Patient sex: M
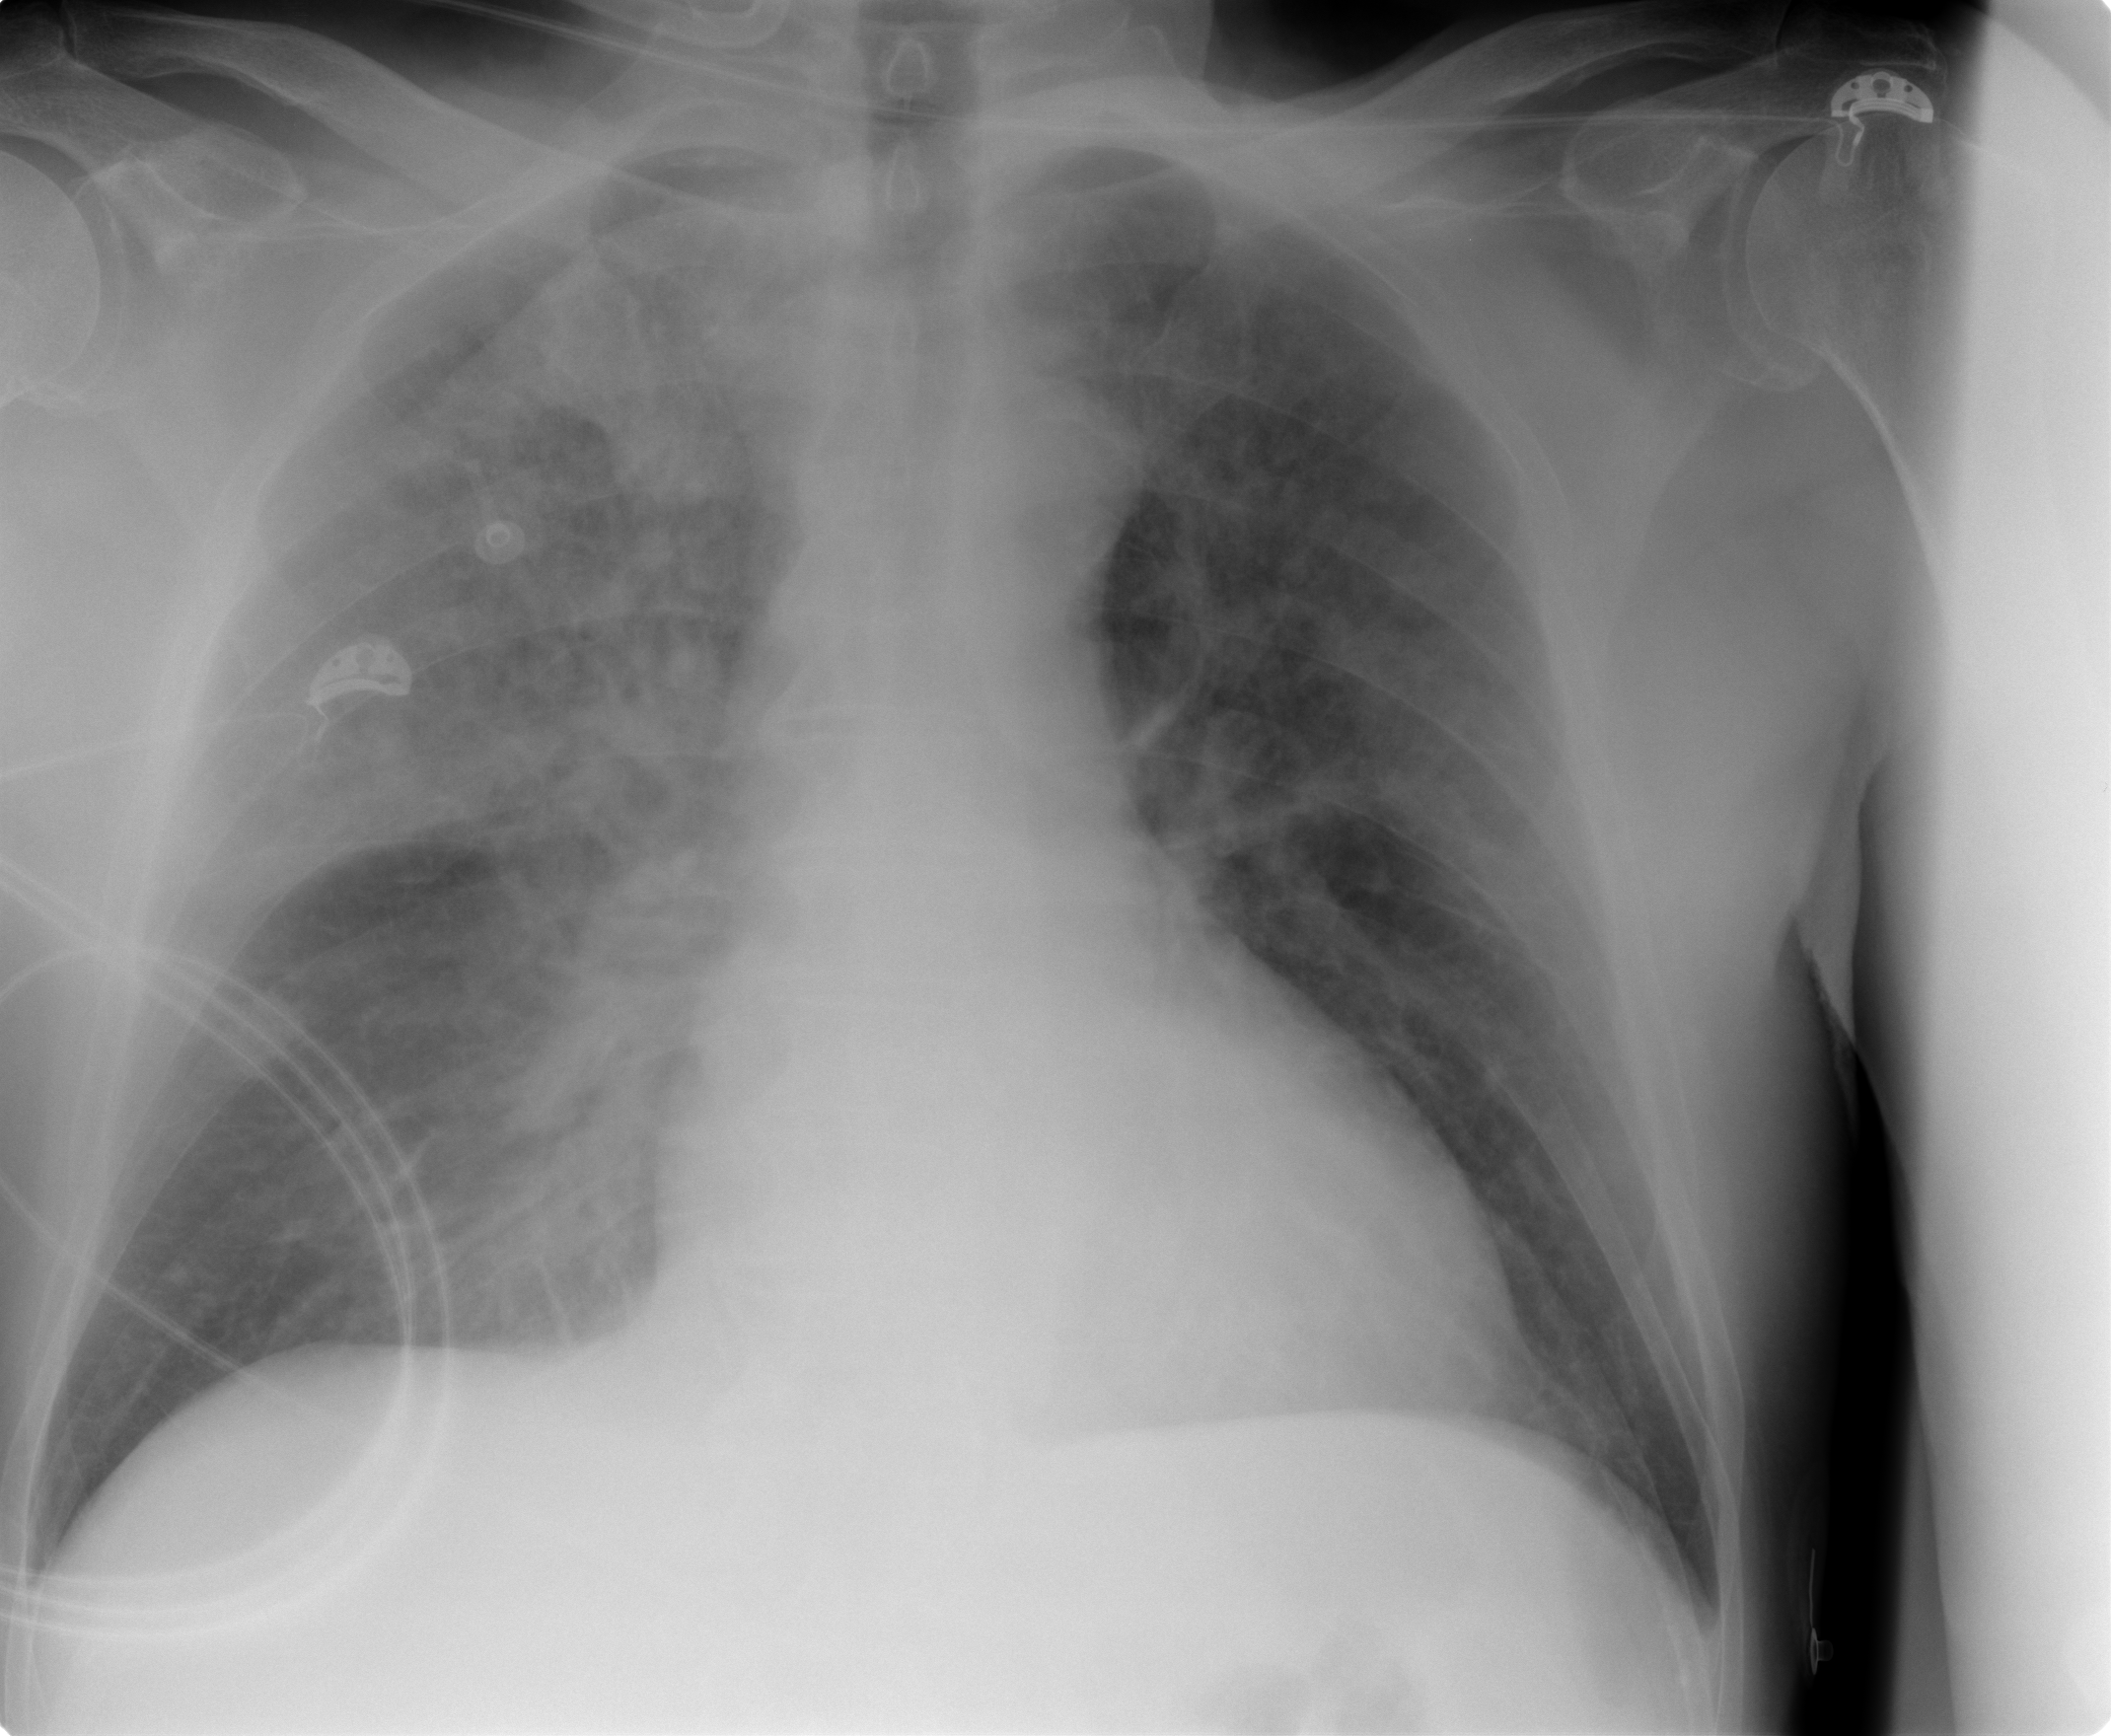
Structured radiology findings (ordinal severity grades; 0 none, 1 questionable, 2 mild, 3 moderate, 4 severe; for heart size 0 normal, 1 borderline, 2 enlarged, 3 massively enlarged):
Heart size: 0
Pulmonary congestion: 2
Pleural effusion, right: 0
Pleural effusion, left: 0
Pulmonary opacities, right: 3
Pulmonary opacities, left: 2
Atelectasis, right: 0
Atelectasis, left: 0